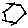
Label: hexagon